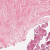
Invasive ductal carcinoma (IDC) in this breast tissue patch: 0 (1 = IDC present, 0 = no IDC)